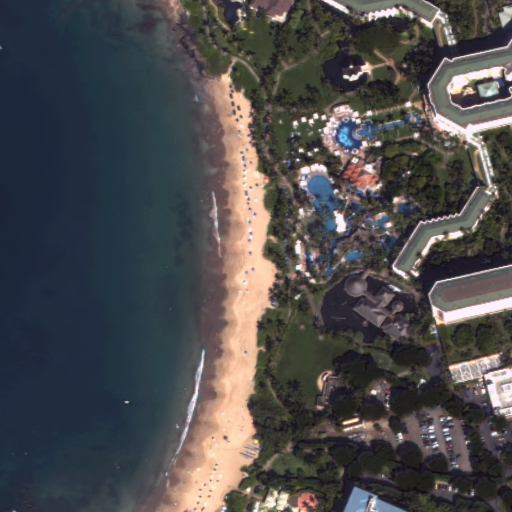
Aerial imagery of beach in Hawaii named Wailea Beach containing only unknown